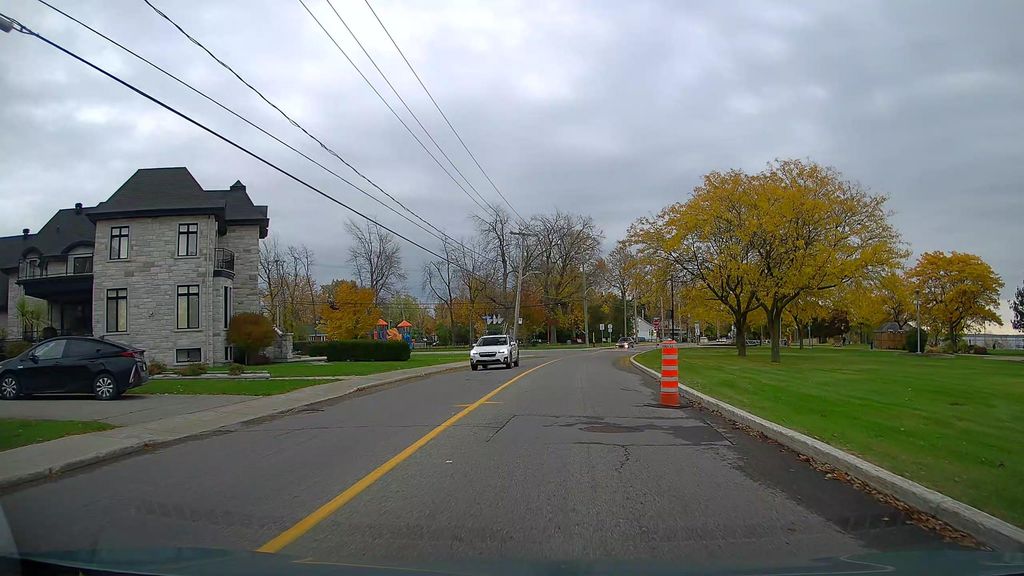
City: montreal